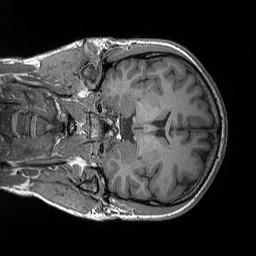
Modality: T1w
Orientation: coronal
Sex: male
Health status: healthy
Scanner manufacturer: siemens
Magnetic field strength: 3 T
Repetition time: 1.7 s
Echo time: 0.00296 s